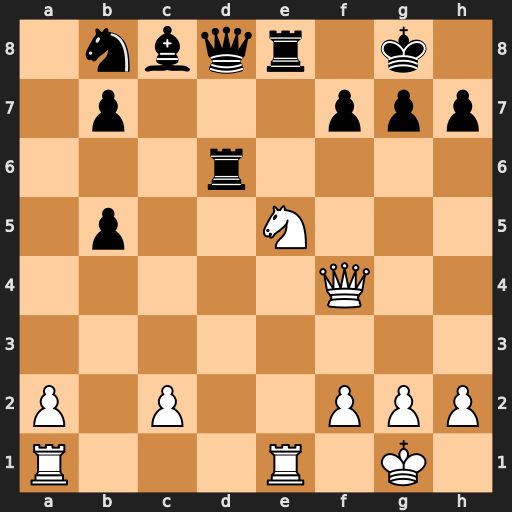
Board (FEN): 1nbqr1k1/1p3ppp/3r4/1p2N3/5Q2/8/P1P2PPP/R3R1K1
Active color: w
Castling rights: -
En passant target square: -
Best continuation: Qxf7+ Kh8 Ng6+ hxg6 Rxe8+ Qxe8 Qxe8+